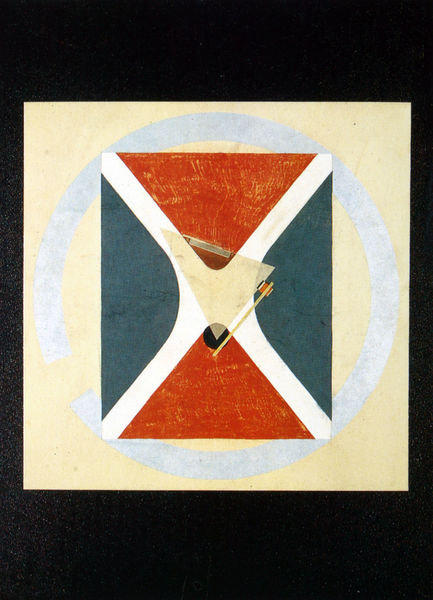
Titel: PROUN 43
Künstler: El Lissitskij
Standort: Moskau
Institution: Tretjakow-Galerie
Schlagwörter: blau, weiß, dreieck, grün, orange, straße, rot, kreis, rund, modern, dreiecke, quadrat, viereck, wweiß, diagonalkreuz